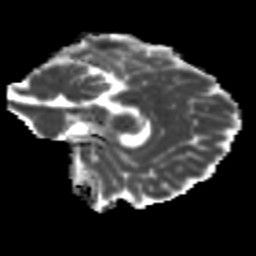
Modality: MD
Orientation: sagittal
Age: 28
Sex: female
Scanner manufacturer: siemens
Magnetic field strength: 3 T
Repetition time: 3.5 s
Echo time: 0.104 s